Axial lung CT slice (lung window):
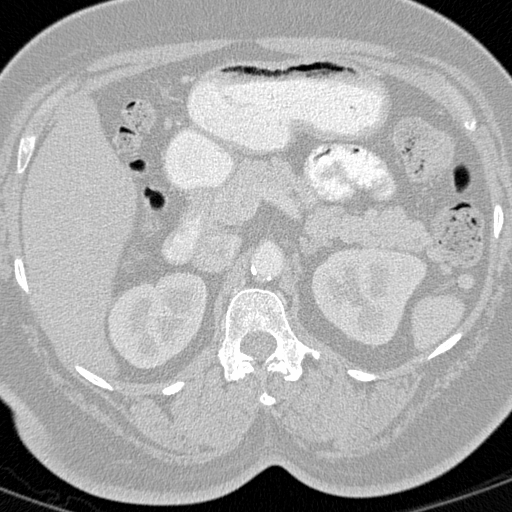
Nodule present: no